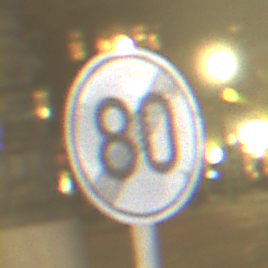
Verkehrszeichen: EndeGeschwindigkeit80
Umgebung: Outdoor, Urban
Tageszeit: Night
Wetter: Clear
Licht: Artificial
Jahreszeit: NotSpecified
Kontrast: HighContrast